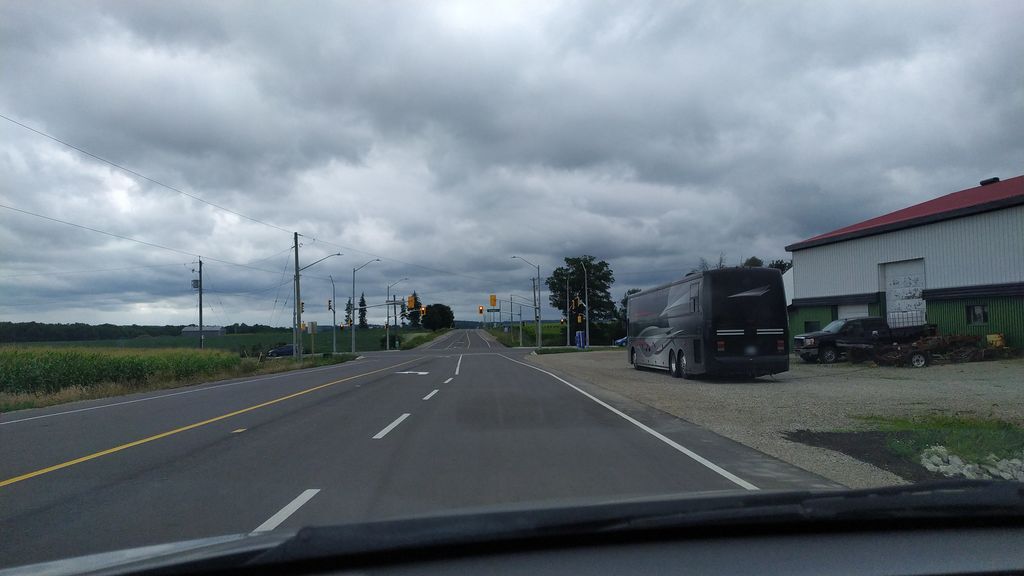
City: kitchener-waterloo